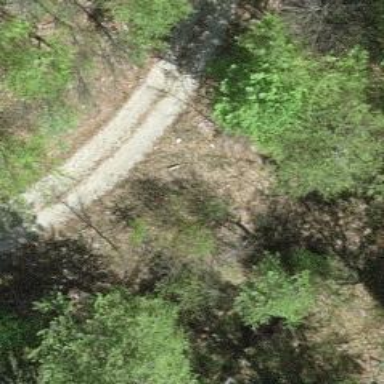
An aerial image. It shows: Compacted track with grade2 level.